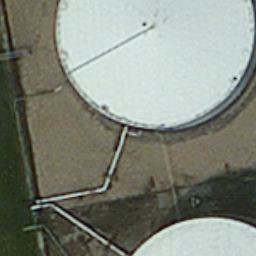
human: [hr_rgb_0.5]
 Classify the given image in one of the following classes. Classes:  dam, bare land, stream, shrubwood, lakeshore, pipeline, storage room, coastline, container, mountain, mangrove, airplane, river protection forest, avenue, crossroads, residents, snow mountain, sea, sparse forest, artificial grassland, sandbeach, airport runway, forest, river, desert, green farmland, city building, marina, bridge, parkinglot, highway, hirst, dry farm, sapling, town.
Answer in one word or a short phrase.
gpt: storage room